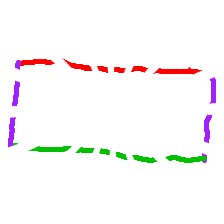
Shape: rectangle